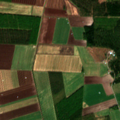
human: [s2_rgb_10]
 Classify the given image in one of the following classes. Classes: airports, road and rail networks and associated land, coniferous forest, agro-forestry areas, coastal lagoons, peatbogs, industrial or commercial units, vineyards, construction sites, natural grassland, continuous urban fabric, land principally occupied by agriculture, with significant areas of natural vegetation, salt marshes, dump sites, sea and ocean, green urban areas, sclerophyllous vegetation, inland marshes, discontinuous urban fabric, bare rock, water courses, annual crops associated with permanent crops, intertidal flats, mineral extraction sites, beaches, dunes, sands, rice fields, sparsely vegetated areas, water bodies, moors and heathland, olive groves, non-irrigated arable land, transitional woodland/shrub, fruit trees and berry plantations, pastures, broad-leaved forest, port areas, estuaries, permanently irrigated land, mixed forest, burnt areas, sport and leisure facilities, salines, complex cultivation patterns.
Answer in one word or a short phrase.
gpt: non-irrigated arable land, land principally occupied by agriculture, with significant areas of natural vegetation, coniferous forest, mixed forest